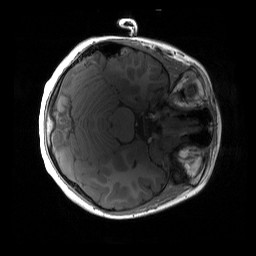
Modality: T1w
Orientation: axial
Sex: female
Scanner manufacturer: siemens
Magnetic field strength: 3 T
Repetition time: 1.9 s
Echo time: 0.00243 s